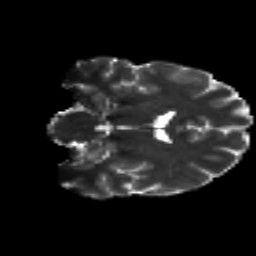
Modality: T2w
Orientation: coronal
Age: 24
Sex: male
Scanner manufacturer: siemens
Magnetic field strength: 3 T
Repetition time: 8.8 s
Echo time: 0.085 s